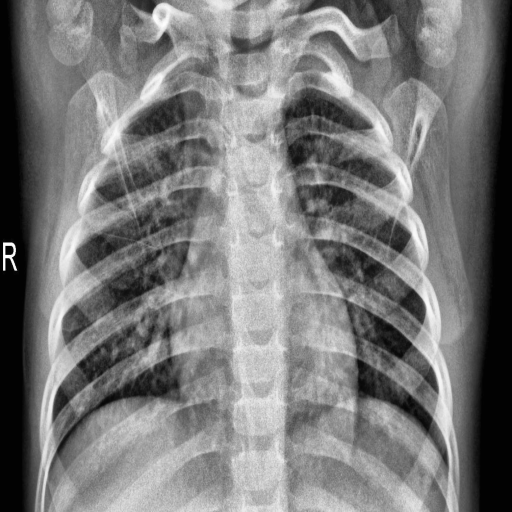
Finding: PNEUMONIA